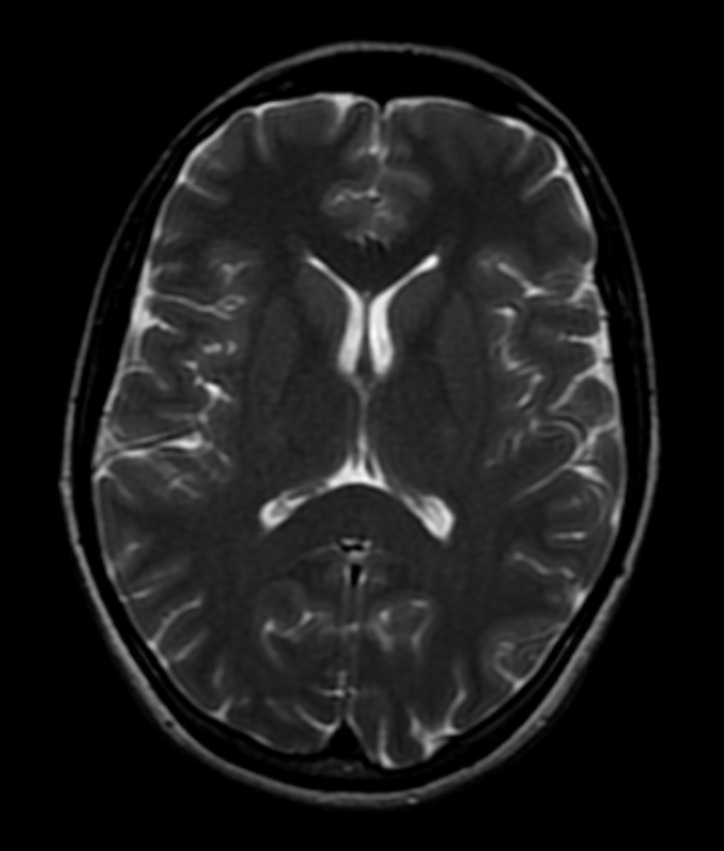
Label: notumor